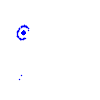
Particle: pion